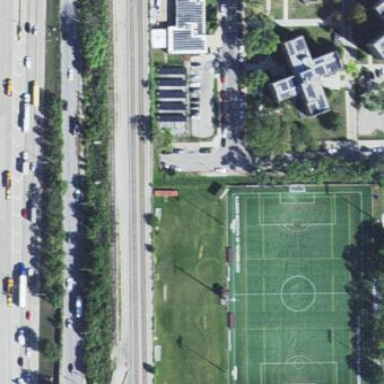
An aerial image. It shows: Park with soccer field.